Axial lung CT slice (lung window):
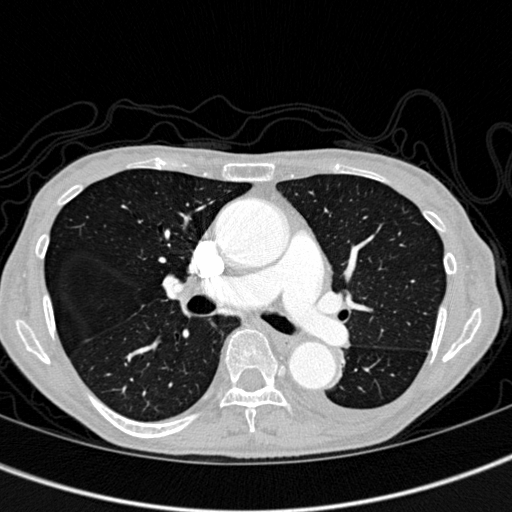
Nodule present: no